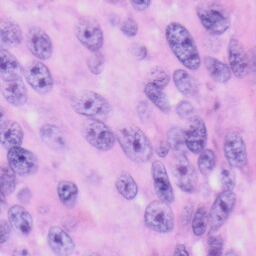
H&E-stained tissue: Skin